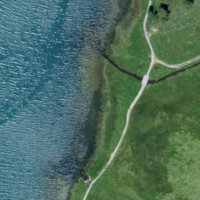
EUNIS habitat code: 26
Species observed at this site:
Caltha palustris
Eriophorum angustifolium